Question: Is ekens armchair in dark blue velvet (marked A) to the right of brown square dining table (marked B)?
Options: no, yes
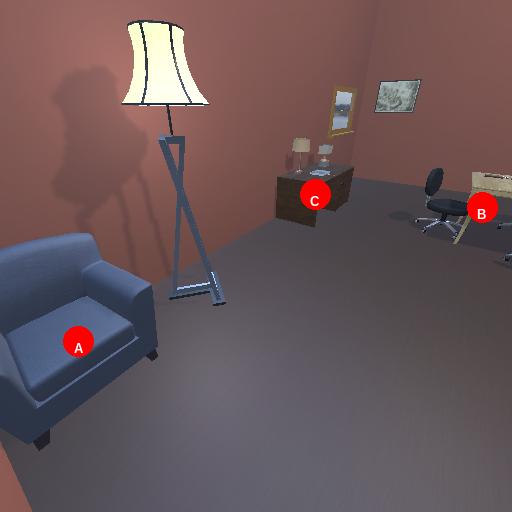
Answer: no